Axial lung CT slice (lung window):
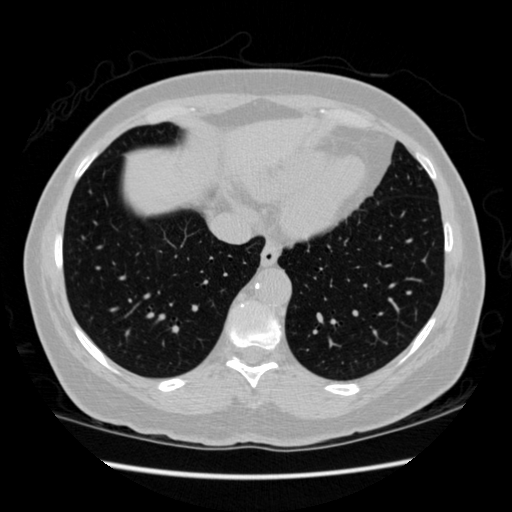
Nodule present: no